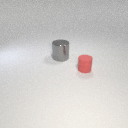
large gray metal cylinder behind small red rubber cylinder